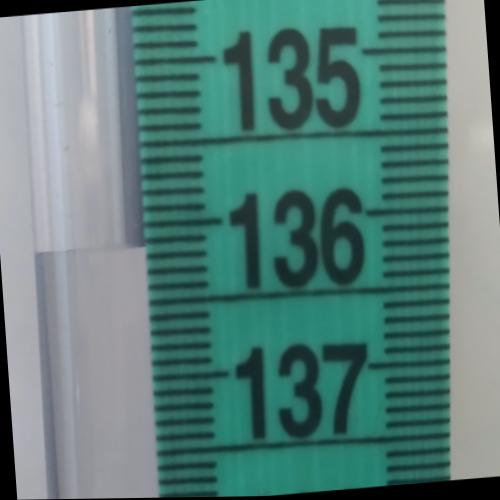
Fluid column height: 136.1 cm